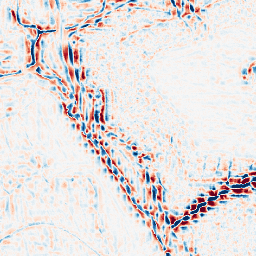
Category: wavelet
Decomposition family: wavelet_reverse_biorthogonal
Decomposition parameters: wavelet: rbio4.4
level: 3
Upsampling method: regularized
Upsampling parameters: scale: 2
lambda_reg: 0.01
Upsampling scale: 2